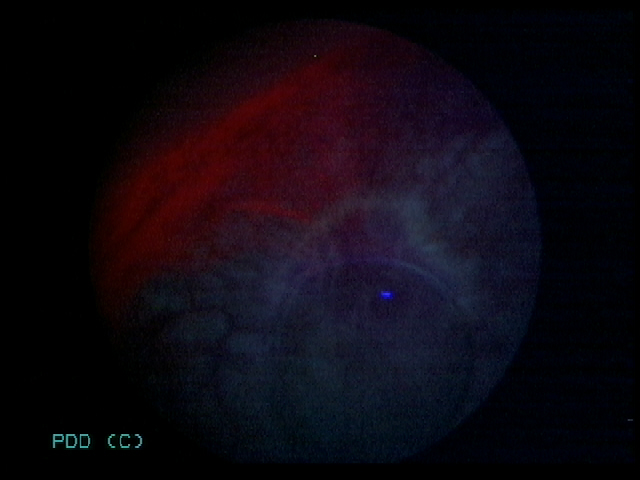
Modality: BLC
Class: Malignant
Subclass: CIS
Lesion: L2
Stage: Tis
Morphology: Non-papillary
Bladder cancer association: Yes